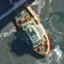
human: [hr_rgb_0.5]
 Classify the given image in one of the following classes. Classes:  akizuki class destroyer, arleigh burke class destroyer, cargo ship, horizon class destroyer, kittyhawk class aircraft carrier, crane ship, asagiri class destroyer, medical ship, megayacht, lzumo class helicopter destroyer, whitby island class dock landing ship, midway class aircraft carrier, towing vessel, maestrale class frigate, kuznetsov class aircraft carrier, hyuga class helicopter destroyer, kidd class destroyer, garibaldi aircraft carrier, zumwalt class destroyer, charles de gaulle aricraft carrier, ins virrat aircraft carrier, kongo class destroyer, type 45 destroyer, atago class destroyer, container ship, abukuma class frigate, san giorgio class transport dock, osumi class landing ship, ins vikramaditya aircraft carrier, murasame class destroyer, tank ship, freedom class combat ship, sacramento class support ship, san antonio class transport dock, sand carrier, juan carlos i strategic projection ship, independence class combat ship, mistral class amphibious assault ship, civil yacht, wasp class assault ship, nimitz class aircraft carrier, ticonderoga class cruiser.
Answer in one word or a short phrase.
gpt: Towing vessel